Field crop: maize
Growth stage: 2
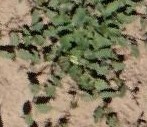
Species: convolvulus